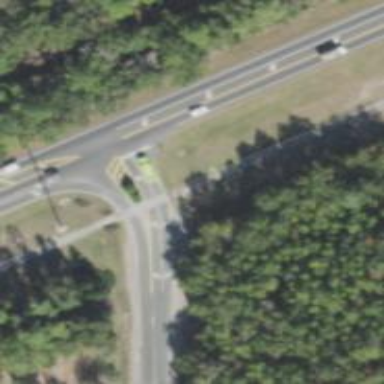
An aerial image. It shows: Uncontrolled crossing on the road.